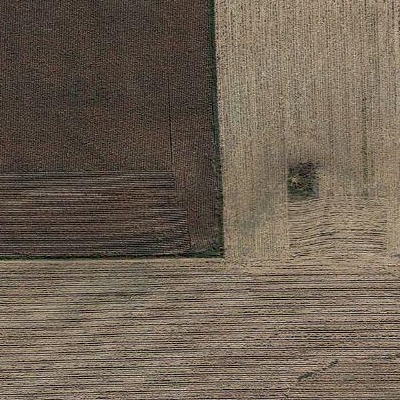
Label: Field